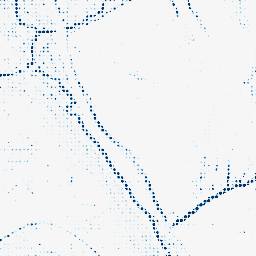
Category: morphological
Decomposition family: morphological_rect
Decomposition parameters: operation: closing
width: 5
height: 5
Upsampling method: sinc_blackman
Upsampling parameters: scale: 8
kernel_size: 4
Upsampling scale: 8